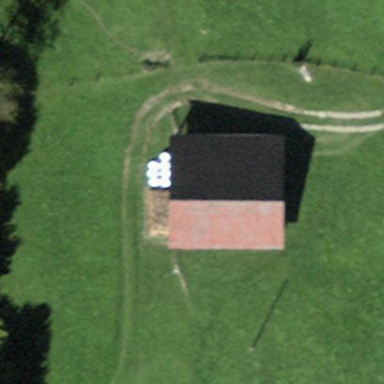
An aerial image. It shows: Rural barn.